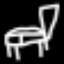
Label: chair